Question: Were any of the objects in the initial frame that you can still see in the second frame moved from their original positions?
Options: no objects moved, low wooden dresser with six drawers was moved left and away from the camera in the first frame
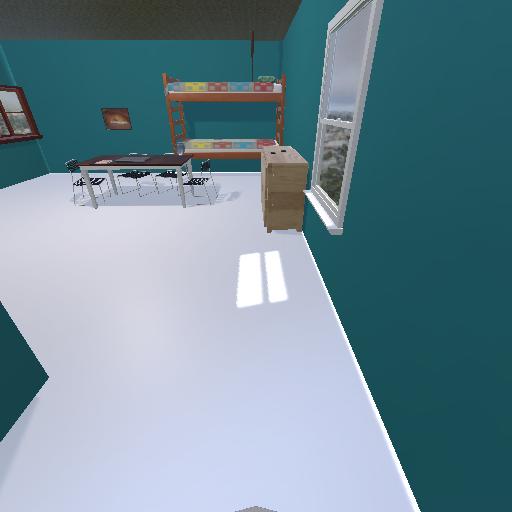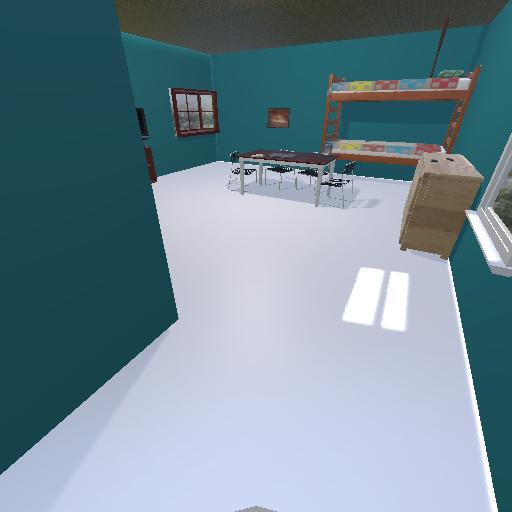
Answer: no objects moved